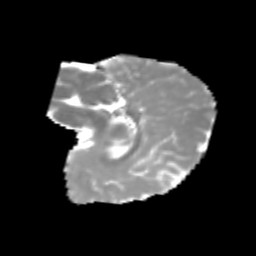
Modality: MD
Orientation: sagittal
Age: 8
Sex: female
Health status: healthy